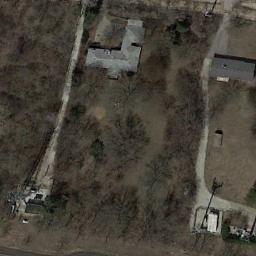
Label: sparse_residential